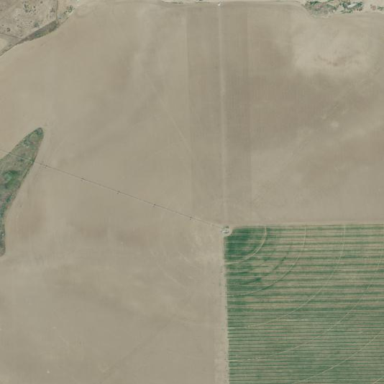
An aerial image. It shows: Farmland with pivot irrigation system.